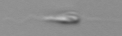
Label: flagellate_morphotype3